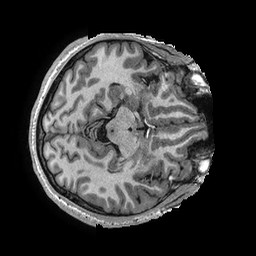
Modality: T1w
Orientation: axial
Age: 24
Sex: male
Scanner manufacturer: ge
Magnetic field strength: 3 T
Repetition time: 0.006952 s
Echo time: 0.00292 s